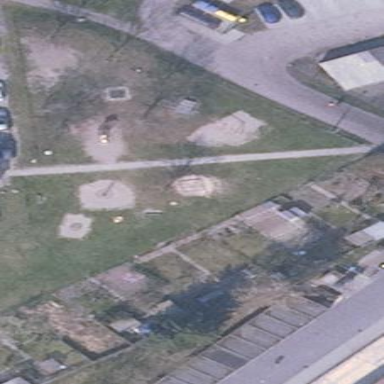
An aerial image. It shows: Playground area for leisure land.